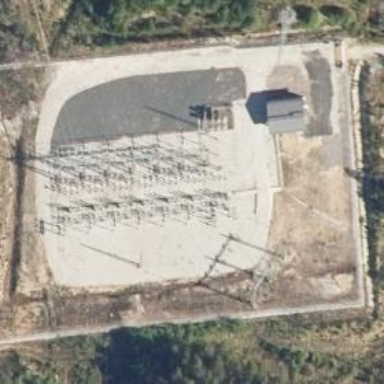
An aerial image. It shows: Fenced transmission substation.